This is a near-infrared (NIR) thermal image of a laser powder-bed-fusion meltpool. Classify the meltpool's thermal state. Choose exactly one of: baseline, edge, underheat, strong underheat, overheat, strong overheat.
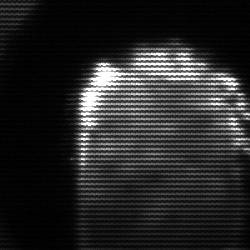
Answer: baseline